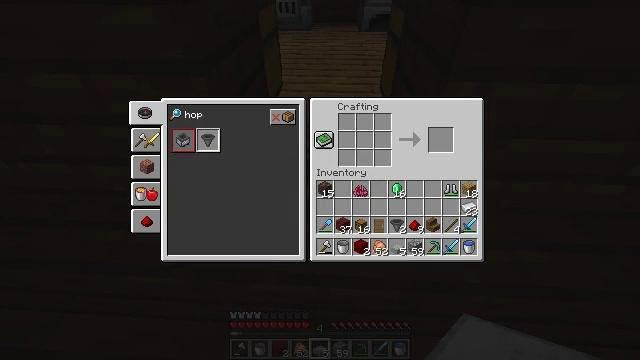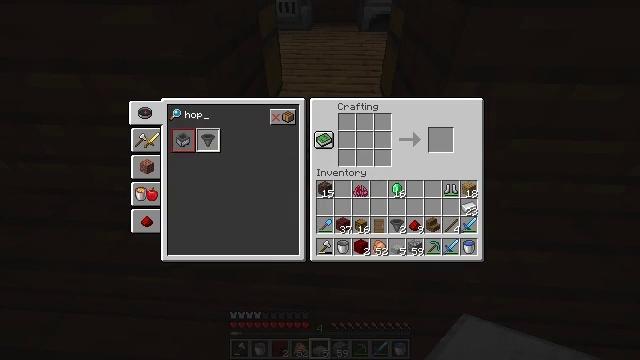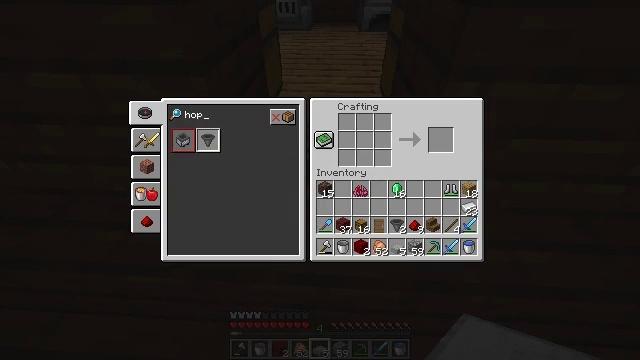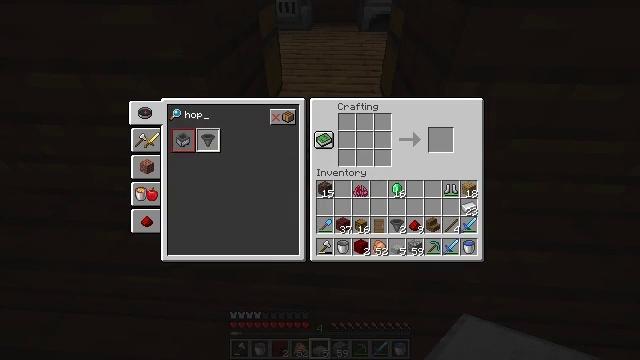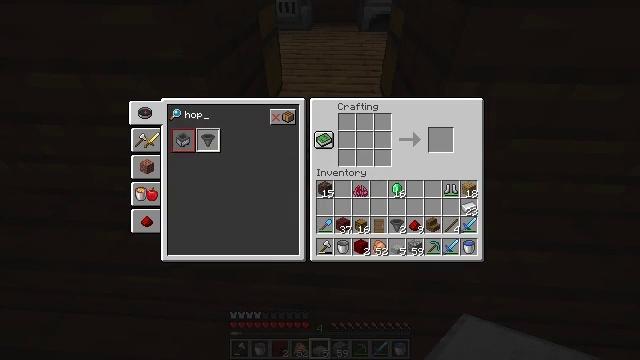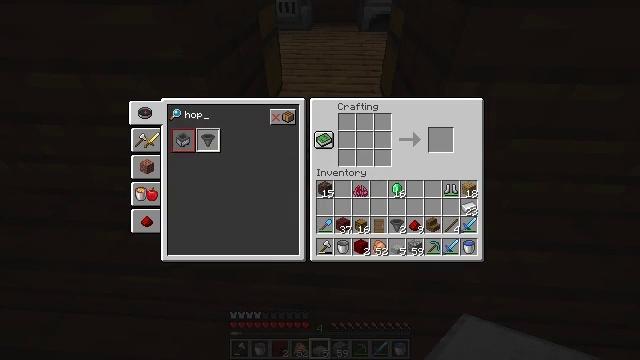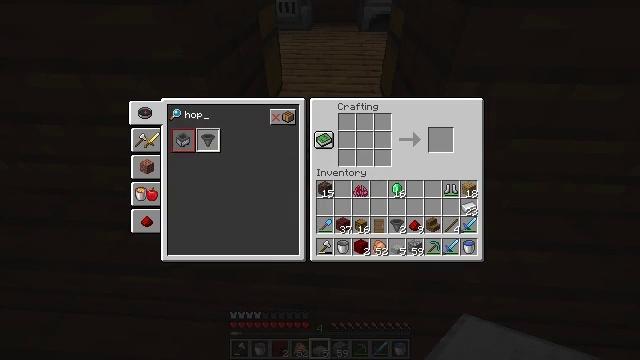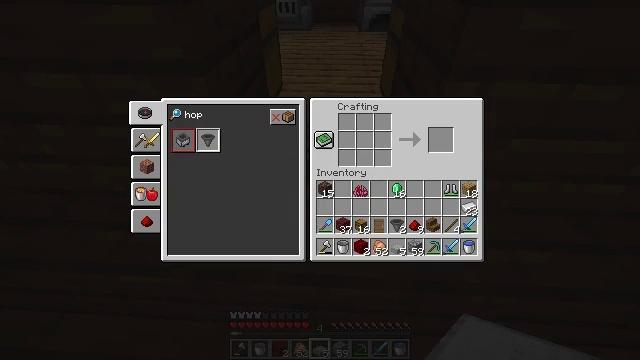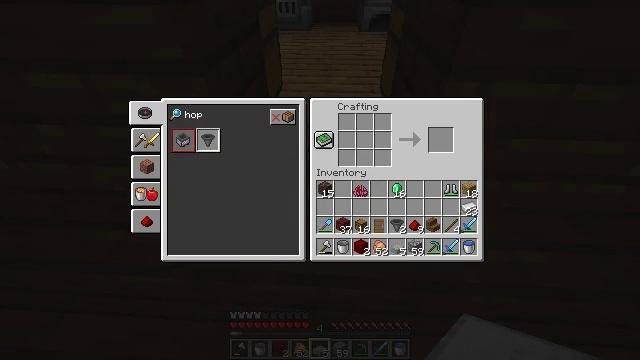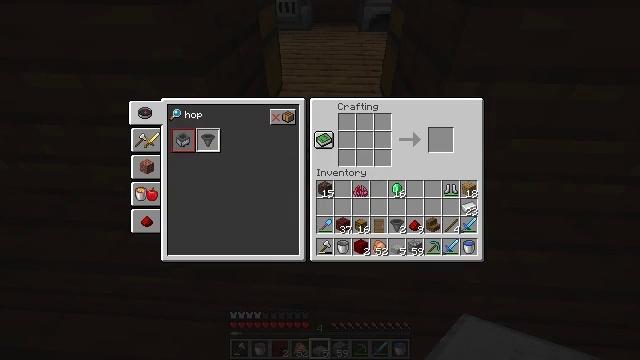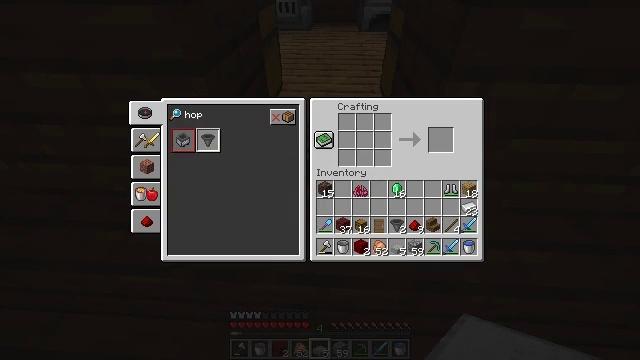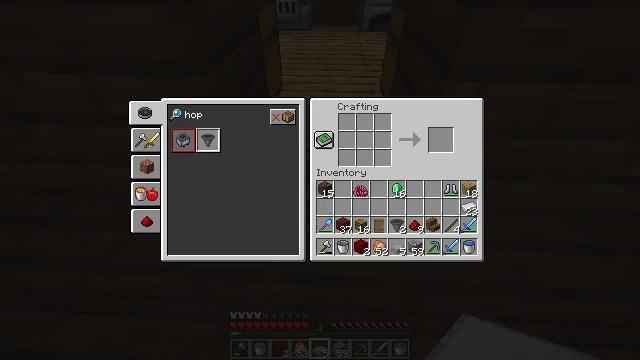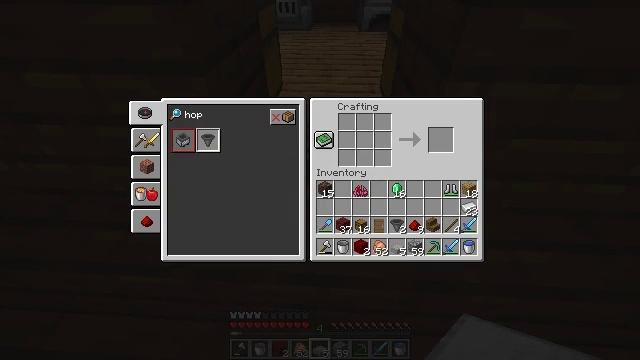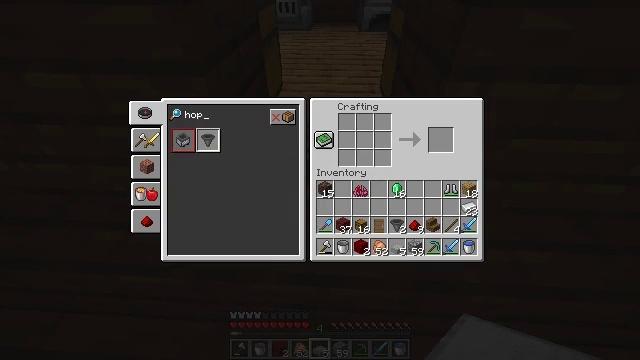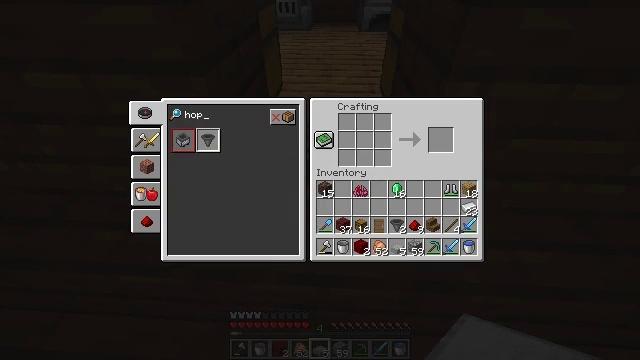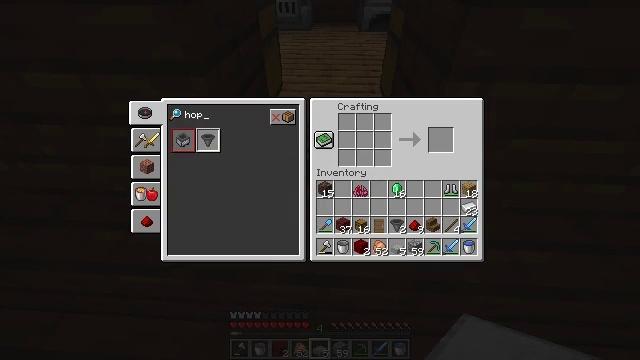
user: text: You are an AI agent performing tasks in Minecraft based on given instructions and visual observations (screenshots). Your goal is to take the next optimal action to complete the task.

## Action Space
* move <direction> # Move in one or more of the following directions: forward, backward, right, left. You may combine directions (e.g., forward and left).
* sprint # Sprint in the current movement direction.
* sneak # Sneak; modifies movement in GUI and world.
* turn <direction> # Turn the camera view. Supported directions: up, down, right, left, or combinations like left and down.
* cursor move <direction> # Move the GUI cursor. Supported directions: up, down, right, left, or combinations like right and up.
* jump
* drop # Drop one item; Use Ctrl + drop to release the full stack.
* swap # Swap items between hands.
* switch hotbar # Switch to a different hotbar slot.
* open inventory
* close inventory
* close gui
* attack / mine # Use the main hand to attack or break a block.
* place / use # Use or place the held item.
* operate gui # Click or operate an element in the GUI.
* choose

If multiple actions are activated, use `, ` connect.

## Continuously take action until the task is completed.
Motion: motion action
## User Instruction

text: Get a hopper using the crafting table.
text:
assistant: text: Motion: no_op
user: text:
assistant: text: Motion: no_op
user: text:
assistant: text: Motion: no_op
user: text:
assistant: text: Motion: no_op
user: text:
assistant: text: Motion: no_op
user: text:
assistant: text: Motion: no_op
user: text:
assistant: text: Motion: no_op
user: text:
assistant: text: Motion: sneak
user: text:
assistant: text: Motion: sneak
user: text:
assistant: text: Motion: sneak
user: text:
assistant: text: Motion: sneak
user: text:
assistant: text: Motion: sneak
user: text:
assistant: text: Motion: sneak
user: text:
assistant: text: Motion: sneak
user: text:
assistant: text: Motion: sneak
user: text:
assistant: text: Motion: sneak
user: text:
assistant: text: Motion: sneak
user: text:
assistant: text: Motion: sneak
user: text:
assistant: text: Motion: sneak
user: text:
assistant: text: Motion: sneak, cursor move down
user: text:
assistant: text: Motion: sneak, cursor move right
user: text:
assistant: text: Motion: sneak
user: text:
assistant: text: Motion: sneak
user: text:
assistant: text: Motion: sneak
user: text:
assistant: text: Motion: sneak
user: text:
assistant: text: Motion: sneak
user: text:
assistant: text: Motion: sneak
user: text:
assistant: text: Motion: sneak
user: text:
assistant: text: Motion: sneak
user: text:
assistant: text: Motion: sneak